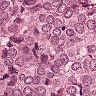
Metastatic tissue present: yes